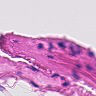
Metastatic tissue present: no